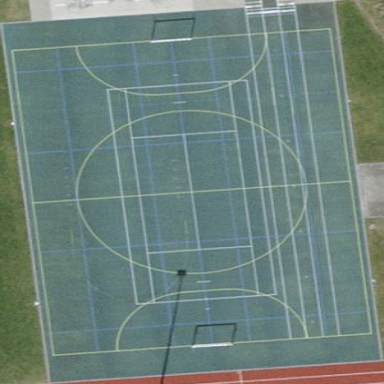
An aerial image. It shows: Multi-sport pitch for leisure and various sports activities.